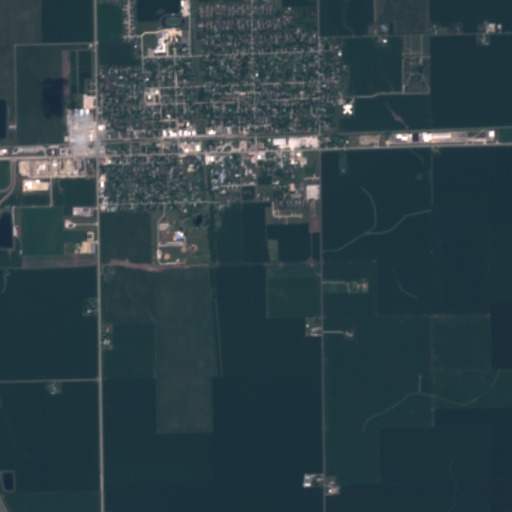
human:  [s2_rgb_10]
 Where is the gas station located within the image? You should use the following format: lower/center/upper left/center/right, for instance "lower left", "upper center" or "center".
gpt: The gas station is located in the upper left of the image.
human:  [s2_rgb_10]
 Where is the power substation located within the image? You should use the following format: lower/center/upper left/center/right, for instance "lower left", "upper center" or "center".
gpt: The power substation is located in the center of the image.
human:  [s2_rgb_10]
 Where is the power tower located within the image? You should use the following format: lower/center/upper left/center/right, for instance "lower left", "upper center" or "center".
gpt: The power tower is located in the center left of the image.
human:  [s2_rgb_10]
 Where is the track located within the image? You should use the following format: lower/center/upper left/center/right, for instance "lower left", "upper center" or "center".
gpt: The track is located in the upper left of the image.
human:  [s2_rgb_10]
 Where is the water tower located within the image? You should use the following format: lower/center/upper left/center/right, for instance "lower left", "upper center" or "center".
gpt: The water tower is located in the upper left of the image.
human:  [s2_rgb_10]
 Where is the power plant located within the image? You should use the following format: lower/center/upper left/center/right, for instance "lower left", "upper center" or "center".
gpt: There is no power plant in the image.